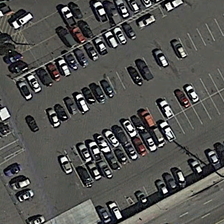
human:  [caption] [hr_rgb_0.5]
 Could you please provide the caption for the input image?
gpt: many cars are parked in a parking lot .

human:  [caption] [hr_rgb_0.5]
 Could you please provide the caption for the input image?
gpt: many cars are parked in a parking lot .

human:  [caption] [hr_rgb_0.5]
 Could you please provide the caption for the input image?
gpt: many cars are parked in a parking lot .

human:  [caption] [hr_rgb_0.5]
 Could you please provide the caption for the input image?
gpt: many cars are parked in a parking lot .

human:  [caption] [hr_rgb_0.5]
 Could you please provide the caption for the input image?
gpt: many cars are parked in a parking lot .